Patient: sex F, age 54
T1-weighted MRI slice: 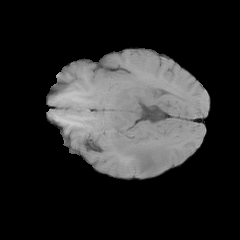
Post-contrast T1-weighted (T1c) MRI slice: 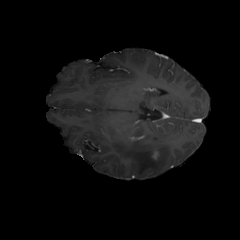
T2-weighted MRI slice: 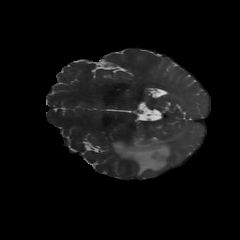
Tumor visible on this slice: yes
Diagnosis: Glioblastoma, IDH-wildtype
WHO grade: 4